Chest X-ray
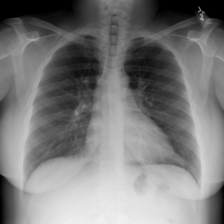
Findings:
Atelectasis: negative
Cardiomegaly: negative
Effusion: negative
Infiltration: negative
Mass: negative
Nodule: negative
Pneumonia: negative
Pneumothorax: negative
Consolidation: negative
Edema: negative
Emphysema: negative
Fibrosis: negative
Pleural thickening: negative
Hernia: negative